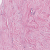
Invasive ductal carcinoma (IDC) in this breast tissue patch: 1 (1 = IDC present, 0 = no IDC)